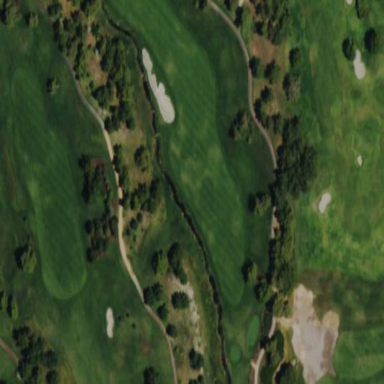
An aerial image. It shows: Area of rough grass used for golf.